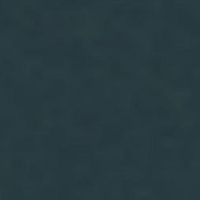
EUNIS habitat code: 14
Species observed at this site:
Mareca strepera